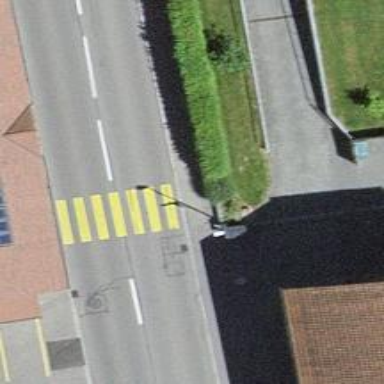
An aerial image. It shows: Marked road crossing.